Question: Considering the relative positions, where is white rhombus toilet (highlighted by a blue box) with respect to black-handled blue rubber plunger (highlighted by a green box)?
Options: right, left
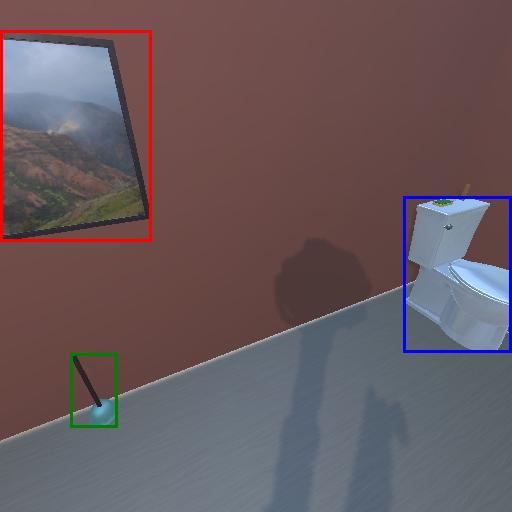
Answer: right